Current action and preconditions to check: trajectory_clear

Your task: For each precondition in the list above, predict whether it will hold at this action.

Consider the current scene as observed from the mobile robot's camera, and analyze the predicted future states of all dynamic agents (e.g., people, animals, vehicles, or any moving entities) within the NEXT SECOND.

IMPORTANT: Only answer "very likely" if you are absolutely certain—based on strong, clear evidence—that a dynamic agent will violate the precondition in the predicted future state. Do NOT answer "very likely" for unlikely, ambiguous, or low-probability risks.

Ask yourself for each precondition: Is there a high probability, with clear and convincing evidence, that the predicted future states of any dynamic agent will interfere with the predicted future state of the currently executing action within the NEXT SECOND, causing that precondition to fail?

Assess the risk level based on these predictions. Use "likely" or "very likely" if motions create a clear risk of interference.

Use "neutral" or "improbable" if agents are nearby but their predicted paths are clearly diverging or non-conflicting.

Failure Risk Categories: "very improbable", "improbable", "neutral", "likely", "very likely"

Answer Format: Output ONLY the probability_of_failure value from these categories: "very improbable", "improbable", "neutral", "likely", "very likely"

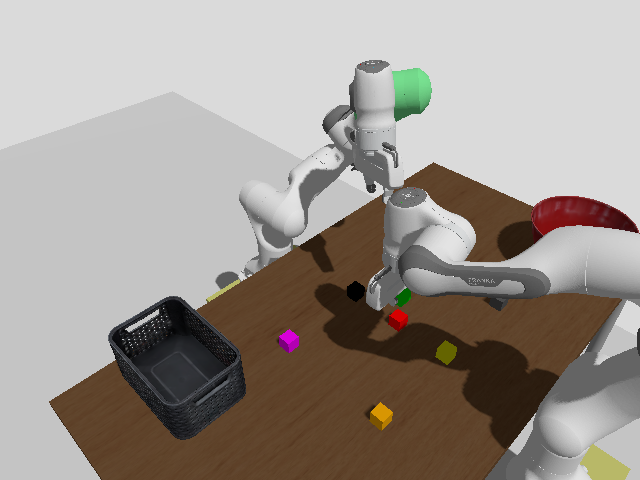

Answer: neutral